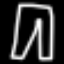
Label: pants